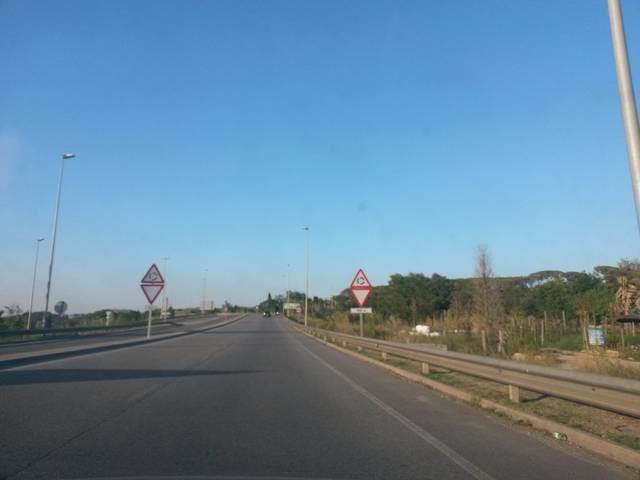
Region: Spain
Coordinates: 41.941, 2.804